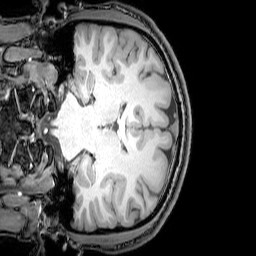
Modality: T1w
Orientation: coronal
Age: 24
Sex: male
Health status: healthy
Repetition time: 0.081 s
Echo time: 0.037 s